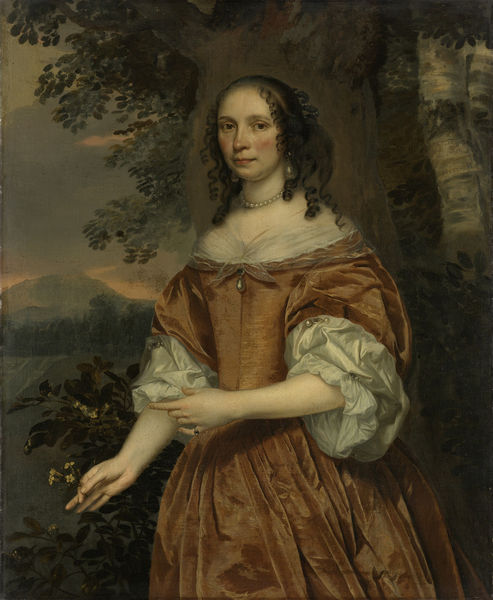
Titel: Maria de Witte Françoisdr (geb 1616). Echtgenote van Johan van Beaumont
Künstler: Jan Mijtens
Standort: Amsterdam
Institution: Rijksmuseum
Schlagwörter: baum, berg, blätter, gemälde, hand, himmel, wolken, landschaft, blume, blumen, braun, brust, frau, frisur, haar, kleid, ohrring, schmuck, weiss, dame, rot, arme, barock, blass, falten, gesicht, bild, bildnis, hände, porträt, birken, dämmerung, natur, gewand, reich, dekoltee, locken, perle, perlen, renaissance, seide, stillleben, pflücken, backen, kette, stimmung, transparent, dreiviertelprofil, perlenkette, ring, draußen, falren, europa, pfalnze, rote wangen, europäisch